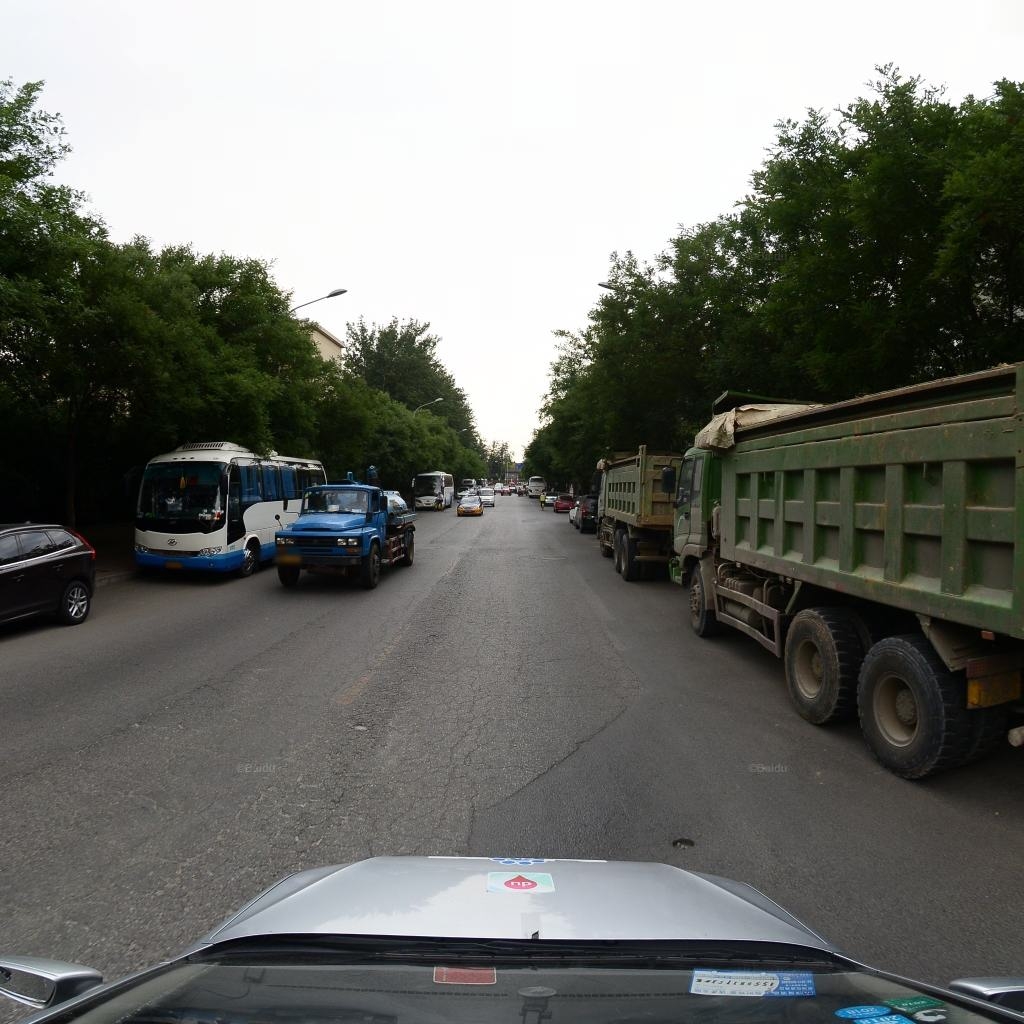
Region: Haidian
Road damage annotations: alligator crack, pothole